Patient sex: F
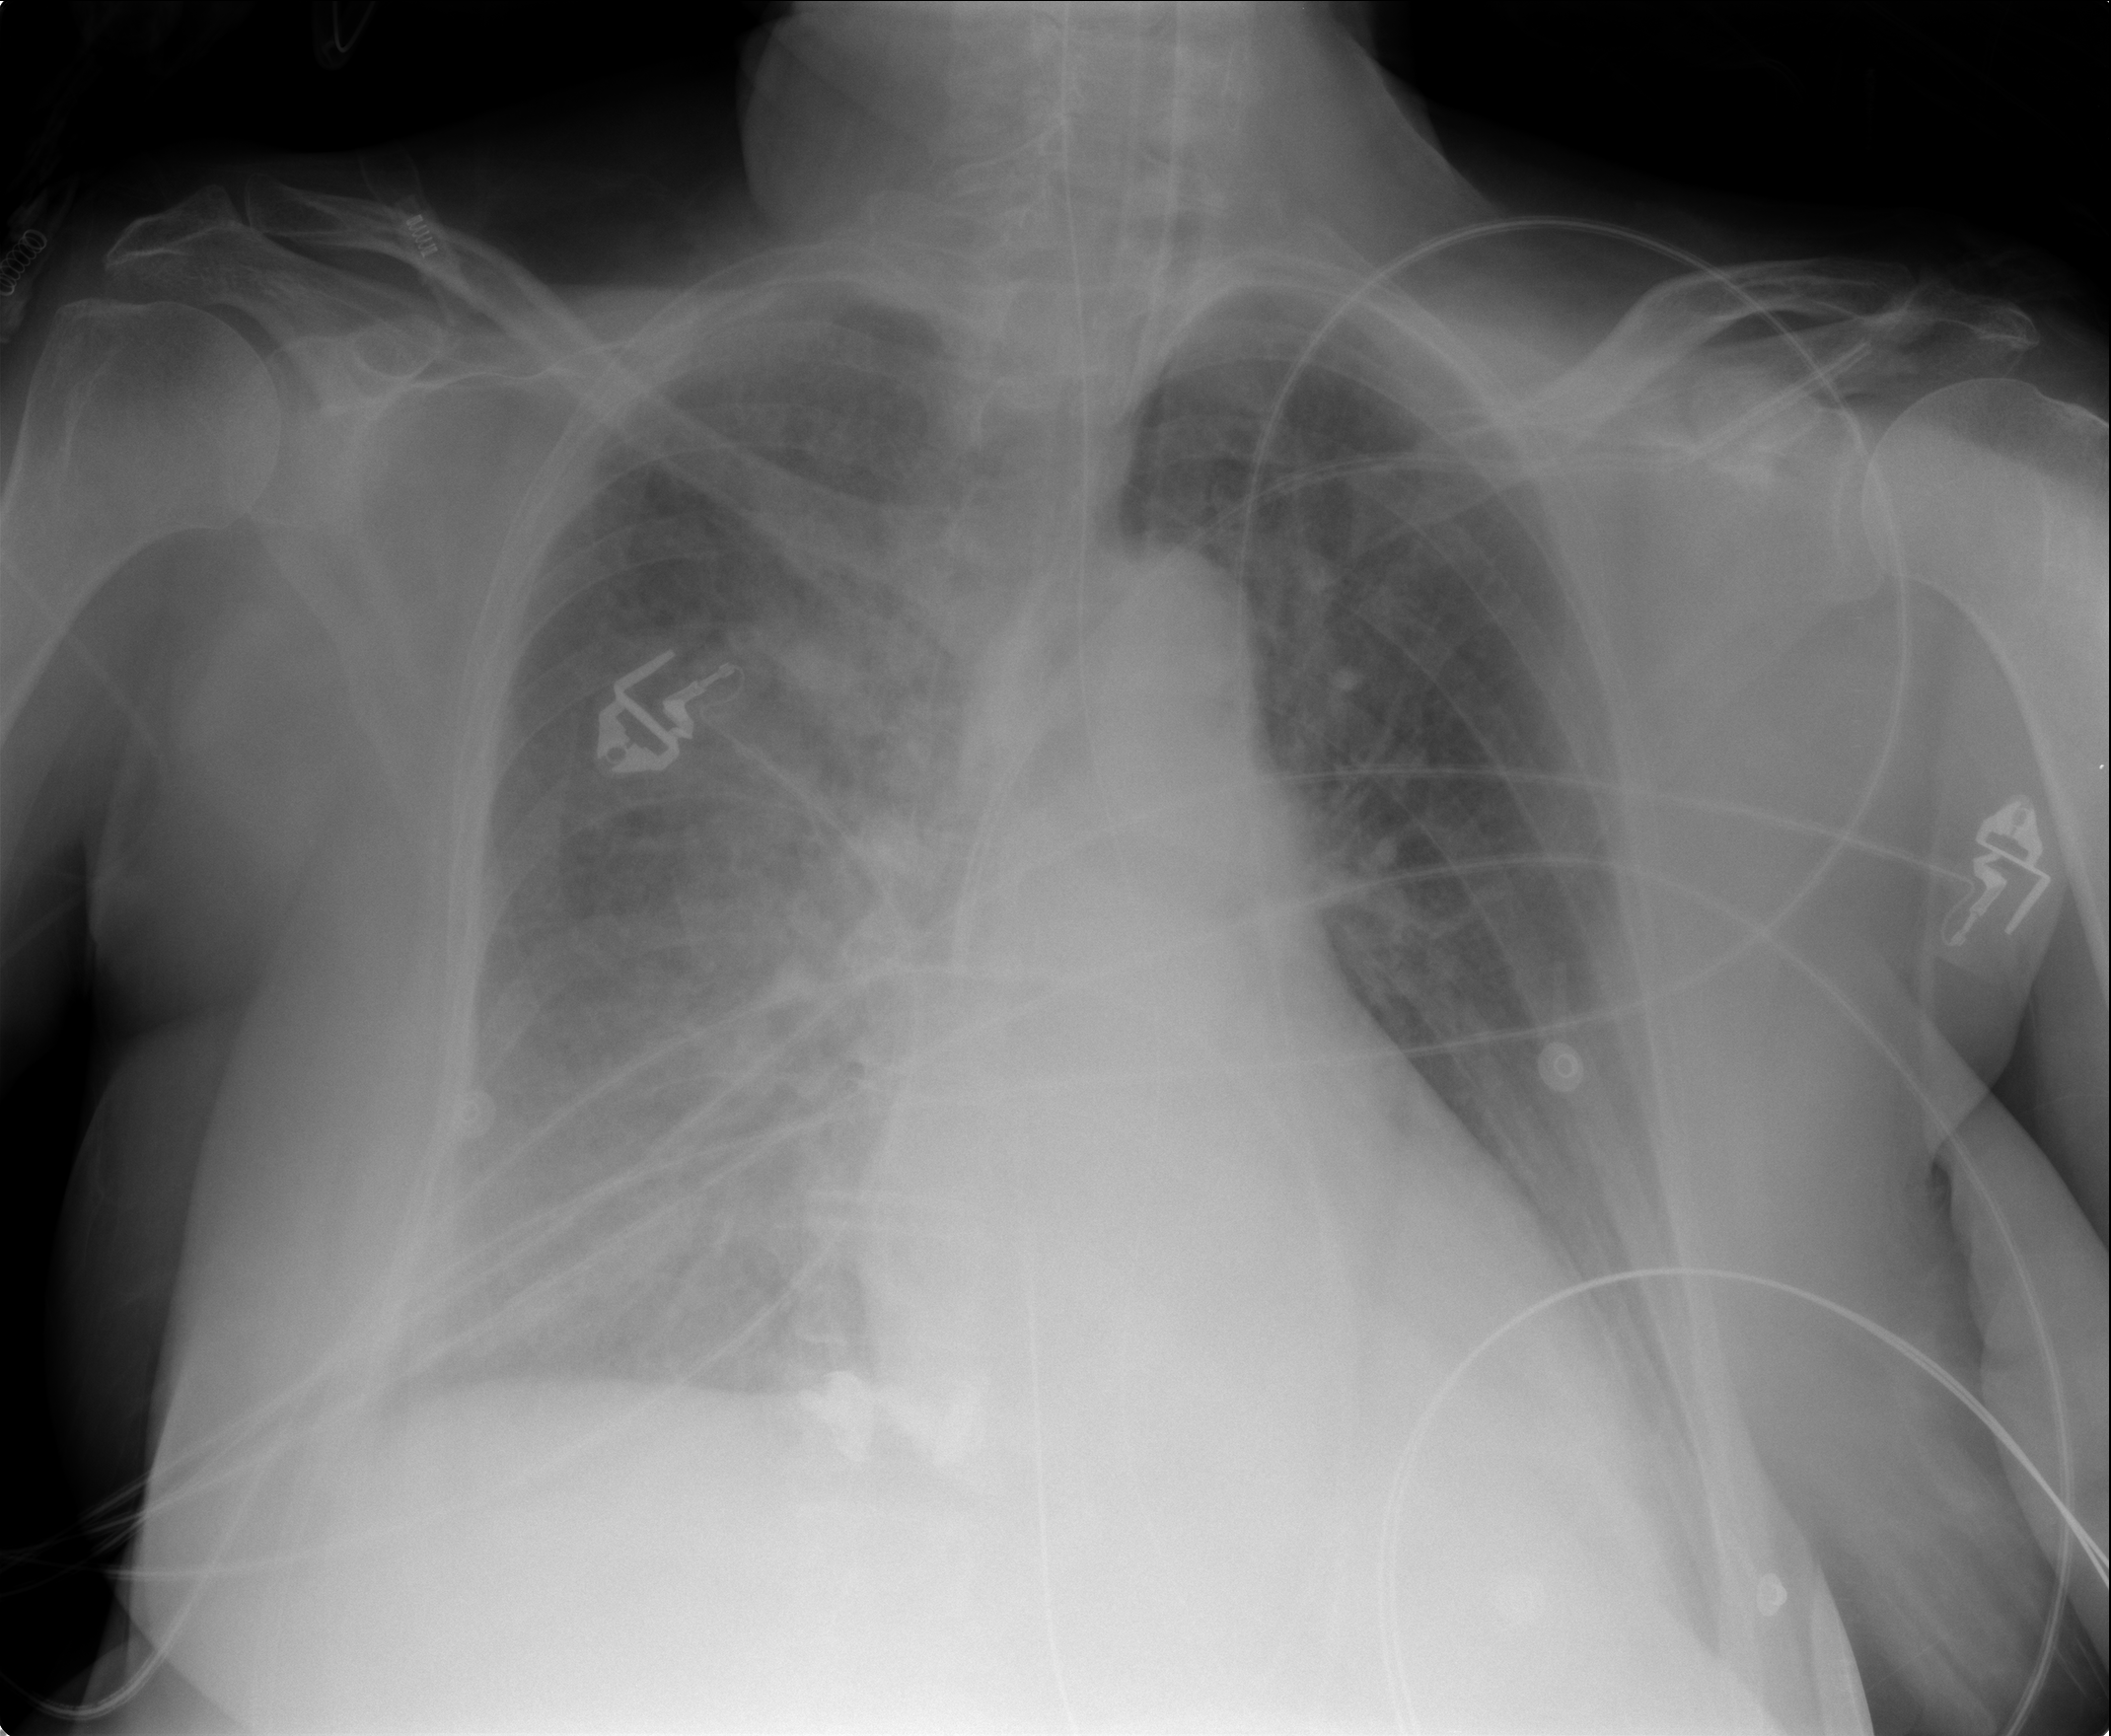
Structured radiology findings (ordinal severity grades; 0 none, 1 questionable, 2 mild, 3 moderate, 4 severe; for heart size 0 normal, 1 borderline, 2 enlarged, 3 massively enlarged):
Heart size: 0
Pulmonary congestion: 1
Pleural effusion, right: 0
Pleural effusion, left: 0
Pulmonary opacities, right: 3
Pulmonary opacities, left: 2
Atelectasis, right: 2
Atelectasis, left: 0